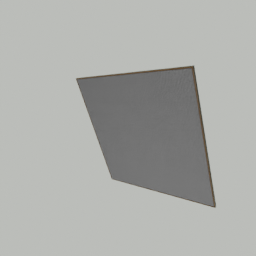
Label: decoration